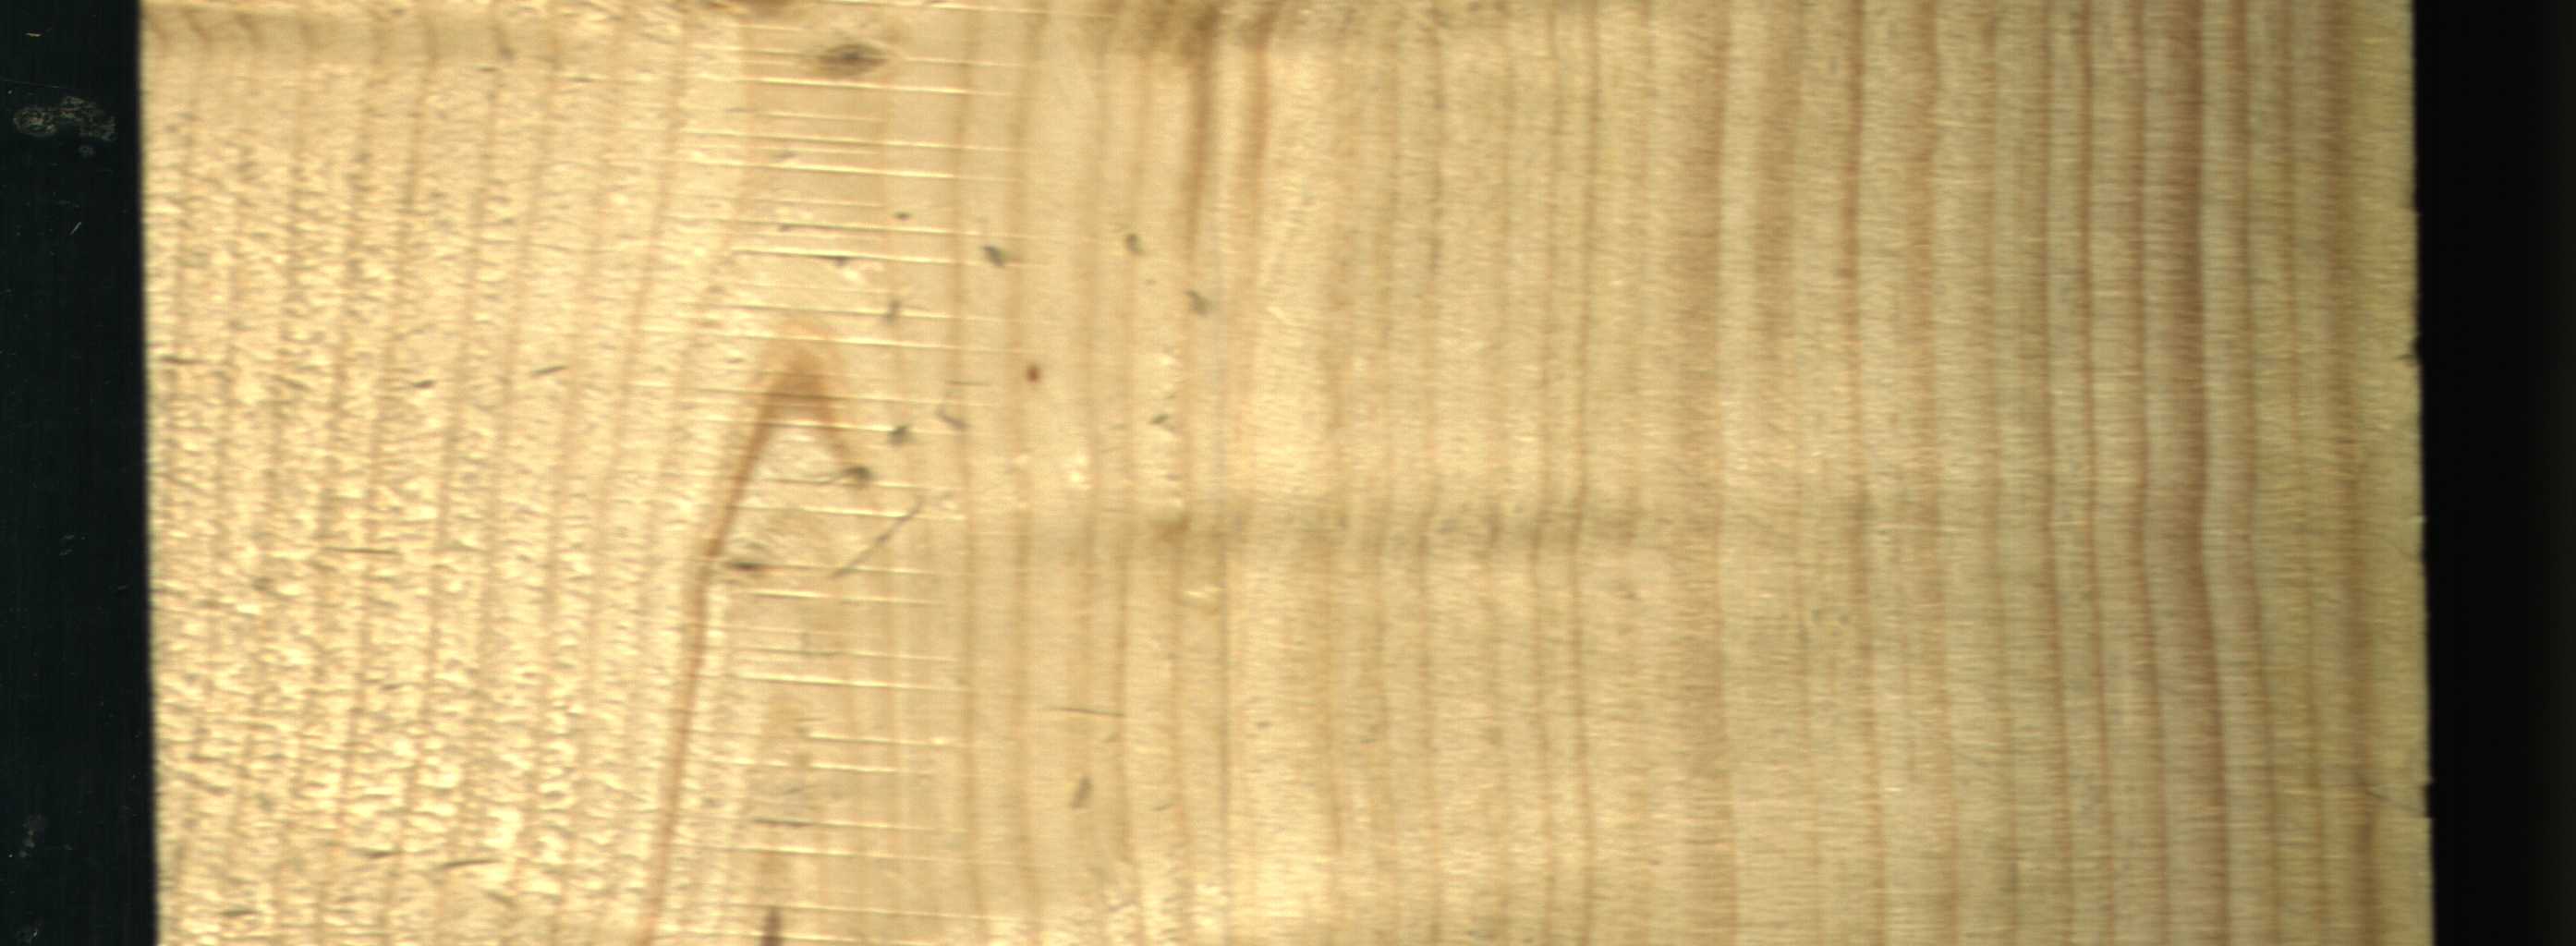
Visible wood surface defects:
Live_Knot